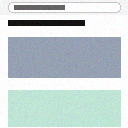
Screen state: on